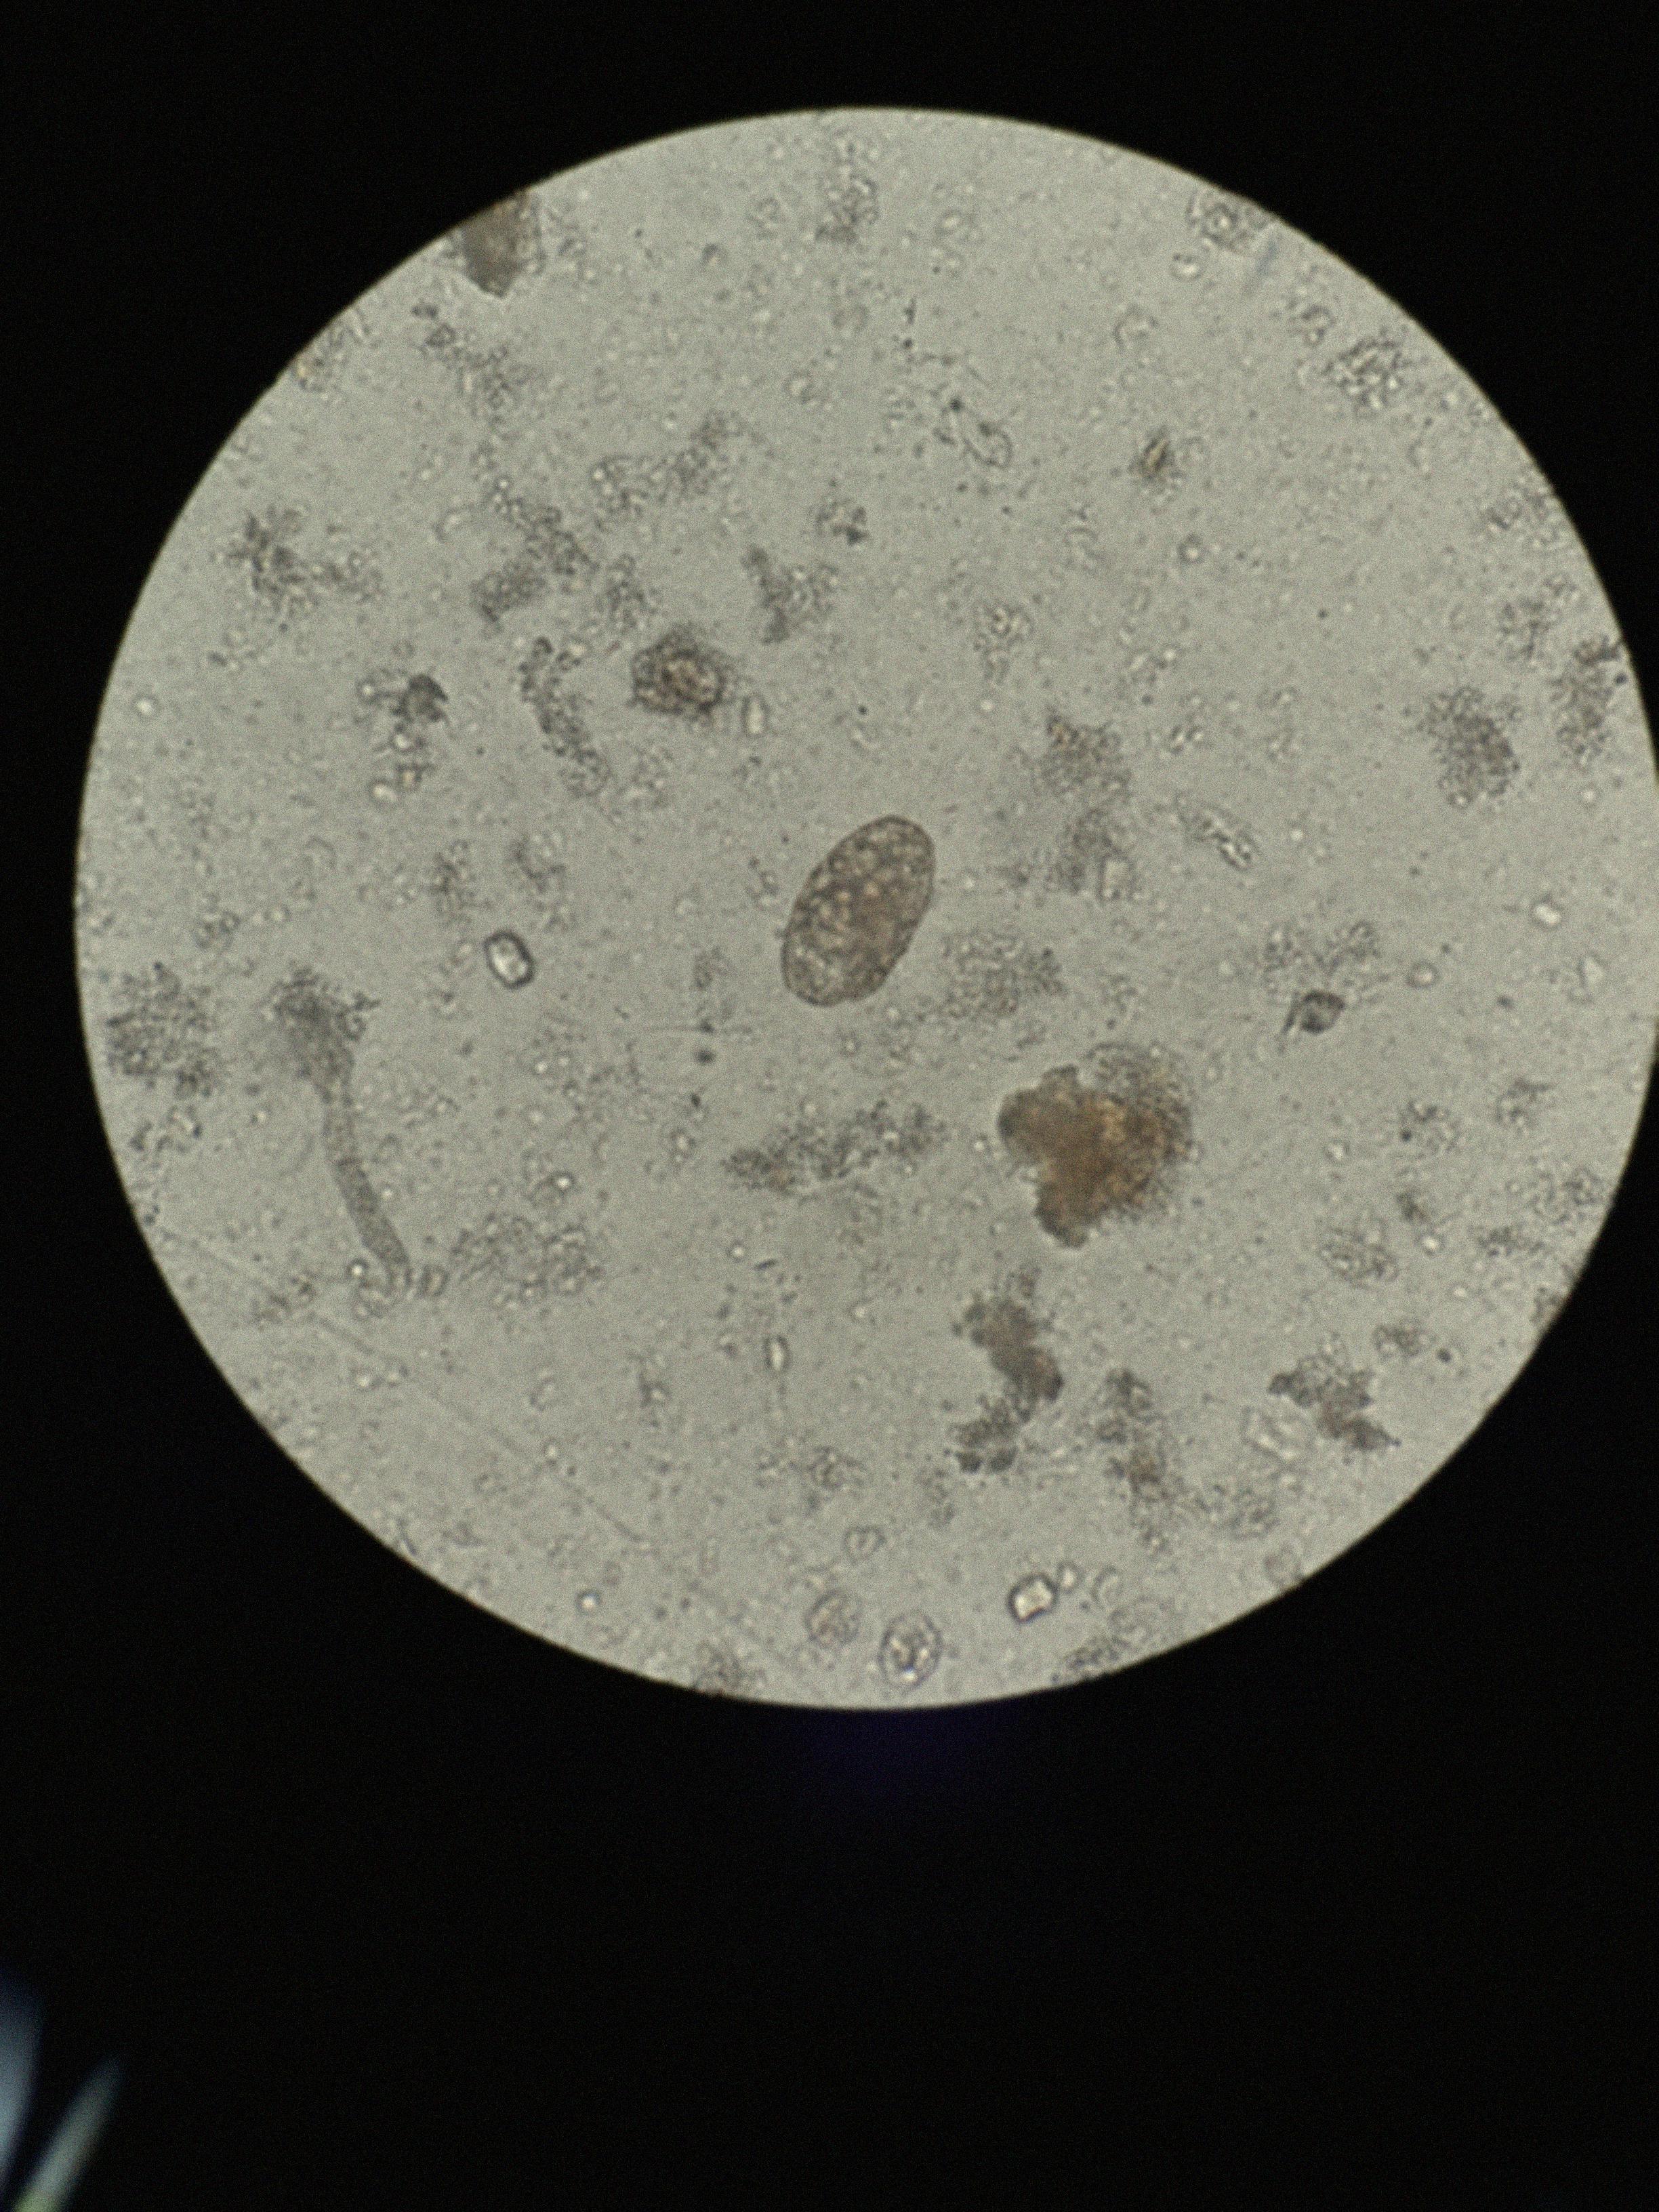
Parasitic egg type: Ascaris lumbricoides